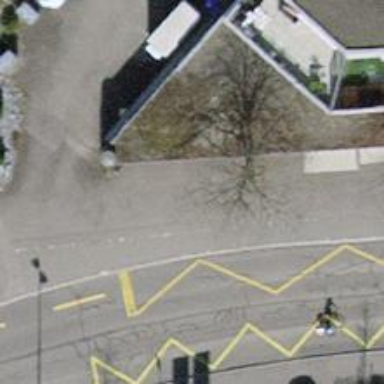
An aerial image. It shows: Platform for public transport and road usage.